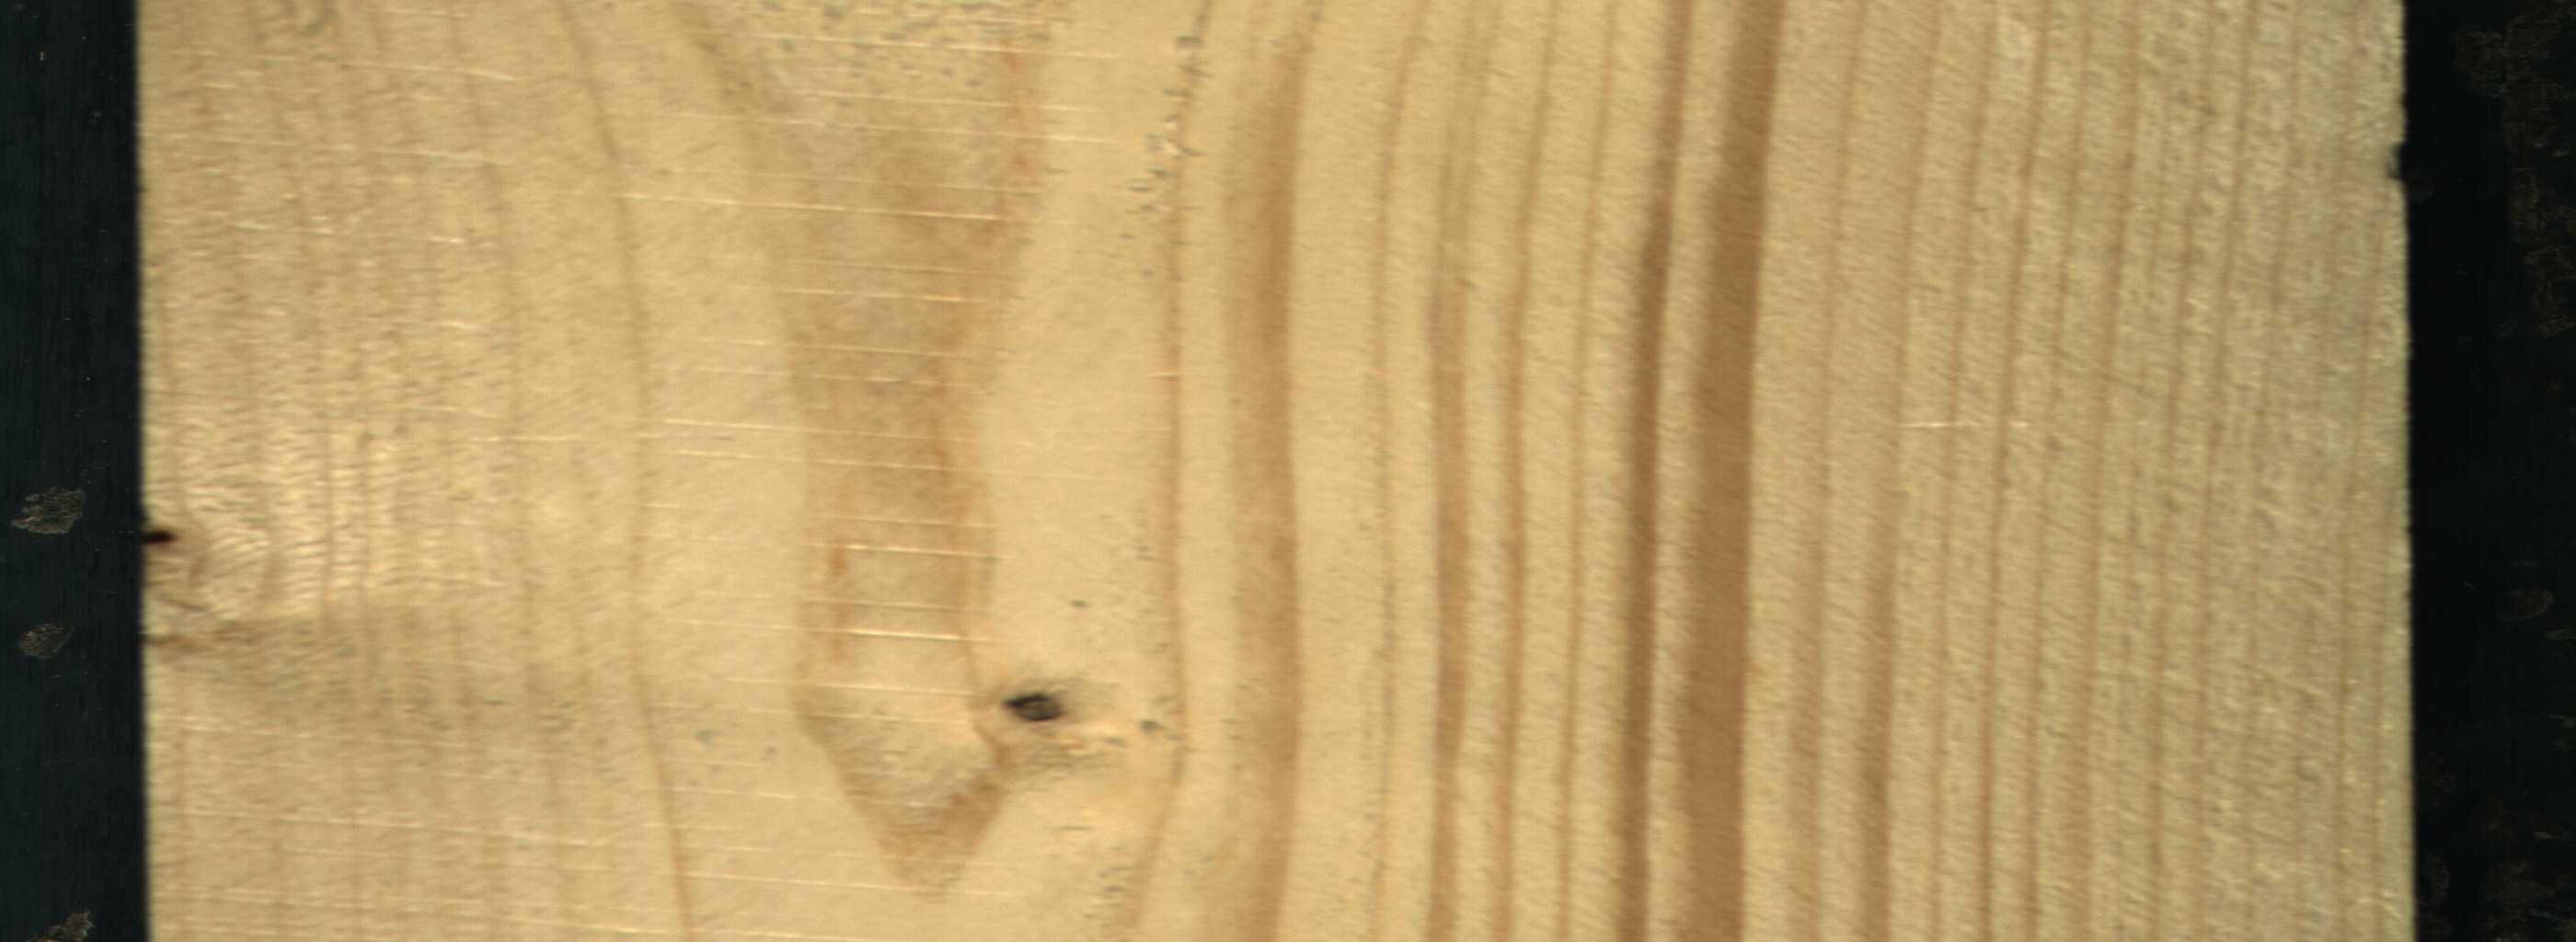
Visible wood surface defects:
Quartzity
Knot_missing
Live_Knot